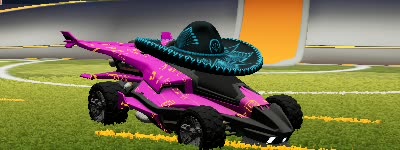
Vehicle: aftershock